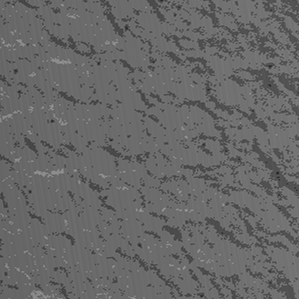
Label: frost